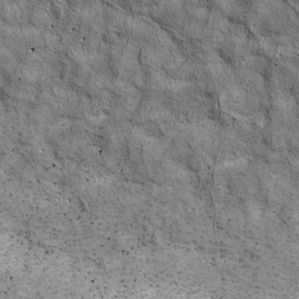
Label: non_frost